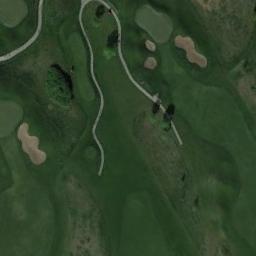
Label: golf_course